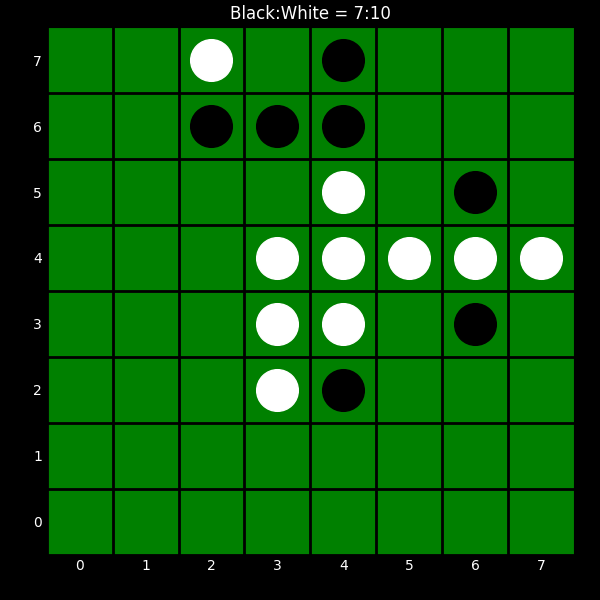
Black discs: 7
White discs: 10